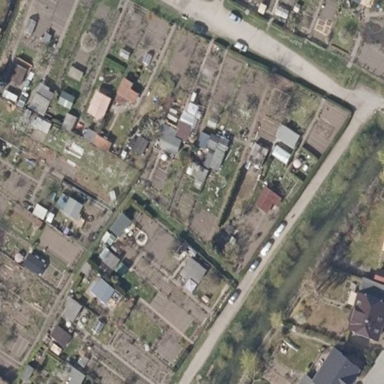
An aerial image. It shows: Allotments area.